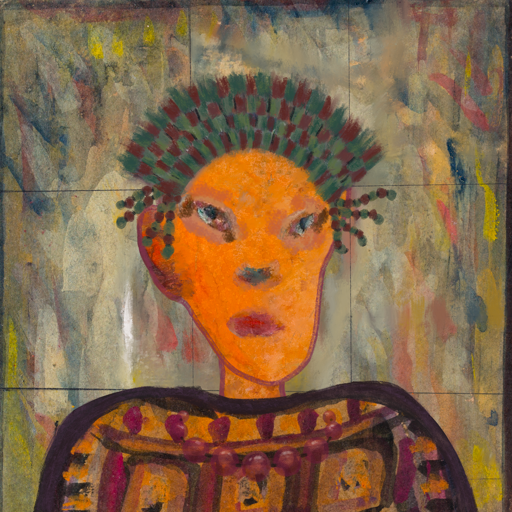
Background: GypsyMother, Head And Neck Front: Hypocrite, Face Front: Boggyland, Bust: Doll, Hair Front: Blank, Head Accessory: After_Raid_Crown, Second Necklace: Blank, Necklace: Irani_2, Baby: Blank